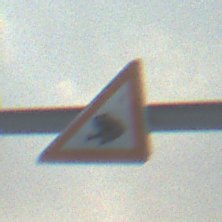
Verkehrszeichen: AmphibienwanderungRechts
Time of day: SunriseSunset
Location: Outdoor (Nature)
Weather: PartlyCloudy
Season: NotSpecified
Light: Natural